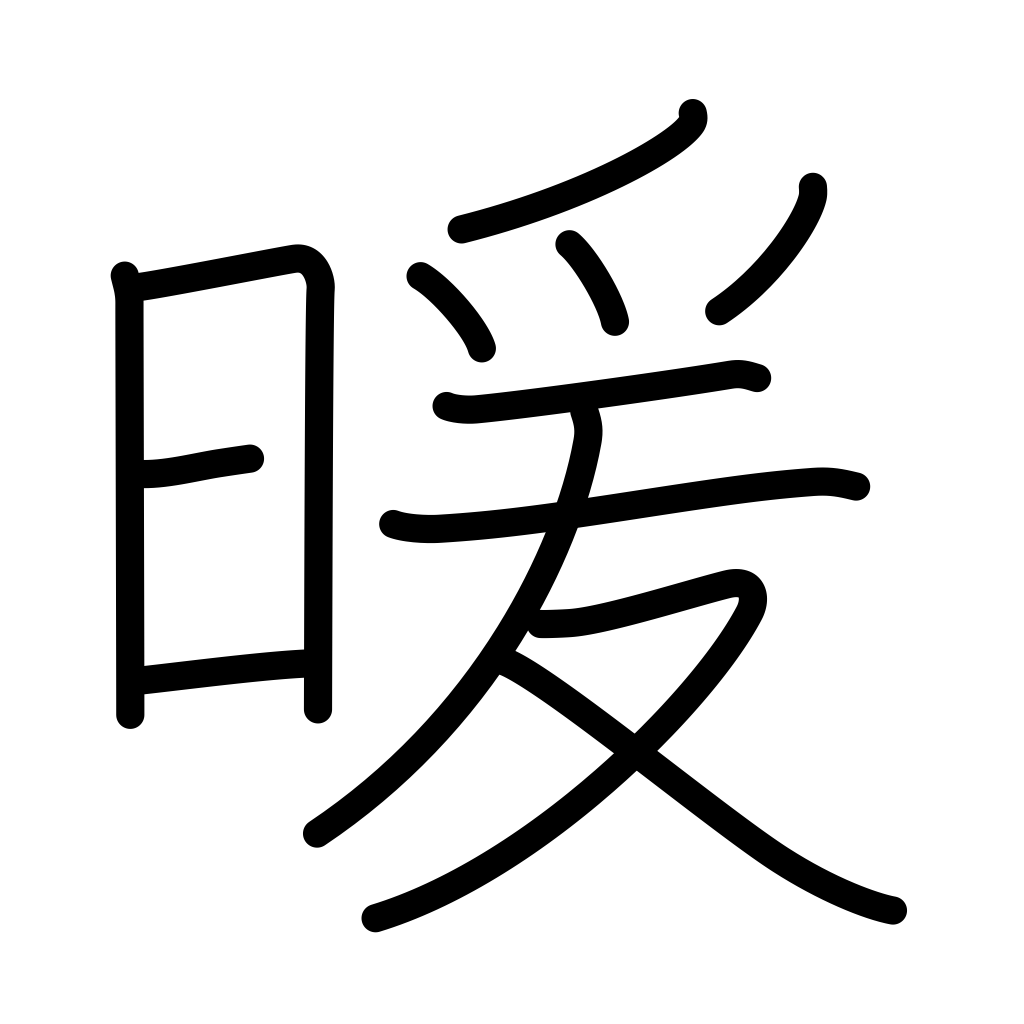
Meaning: warmth